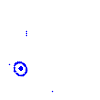
Particle: kaon